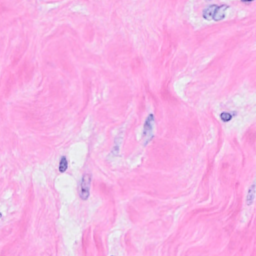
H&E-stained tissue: Breast